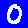
Digit: 0